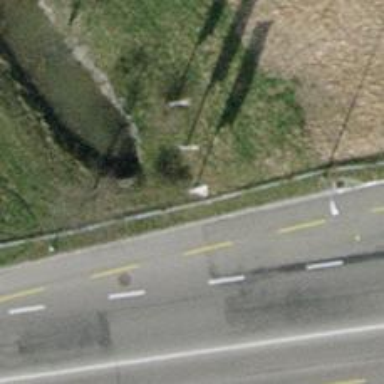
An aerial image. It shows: Flagpole structure.